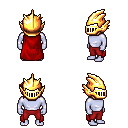
a pixel art fantasy rpg character, male body template, dark elf, purple skin, red cape, red pants, brunette pixie cut hairstyle, gold helm, four views (front, back, left, right), 2x2 character sprite sheet, small pixel art, hard edges, no anti-aliasing